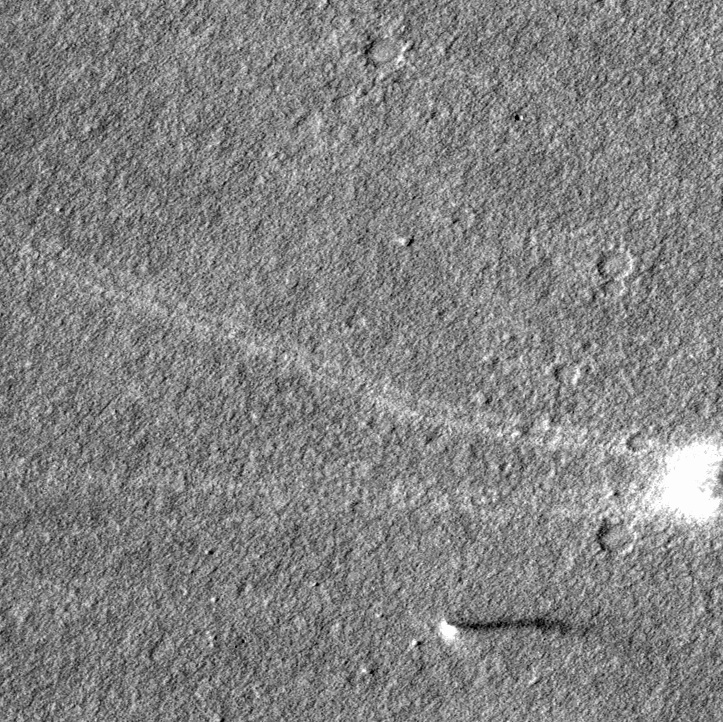
Label: dustdevil, dustdevil